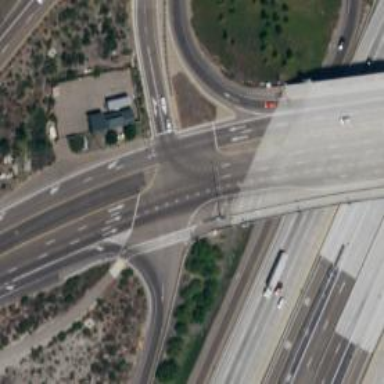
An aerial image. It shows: This image shows trunk highway that functions as expressway.